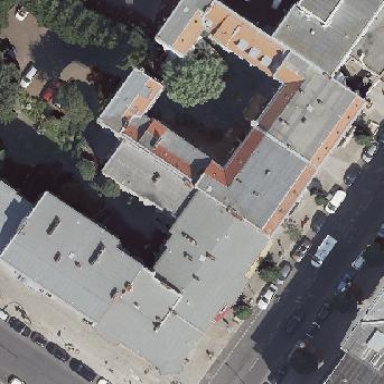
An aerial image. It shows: The image shows part of apartment building.